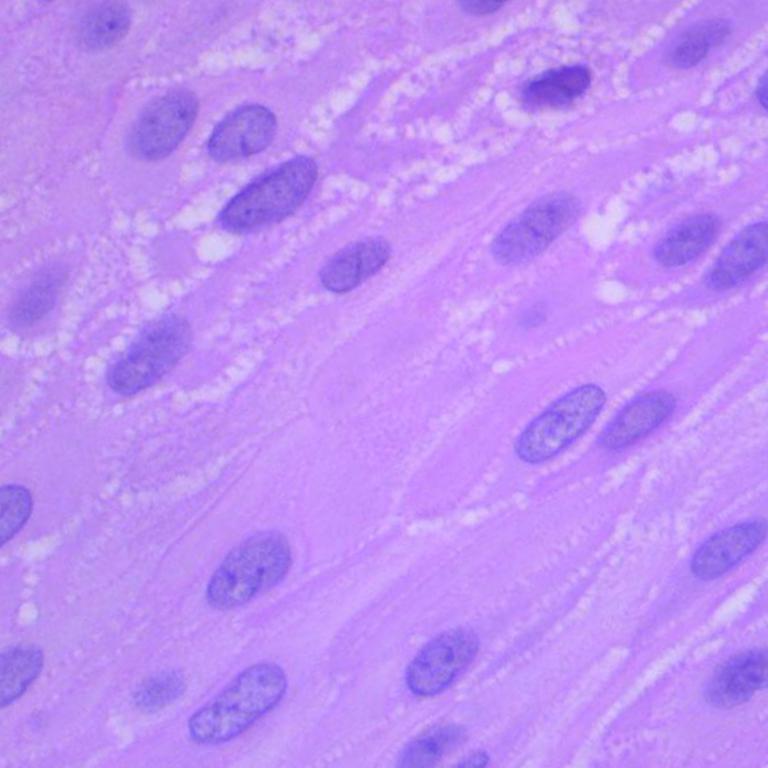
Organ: lung
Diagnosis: squamous carcinomas